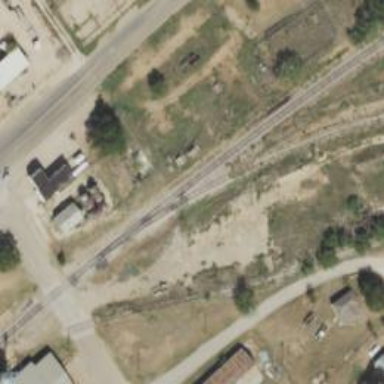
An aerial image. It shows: Railway track.